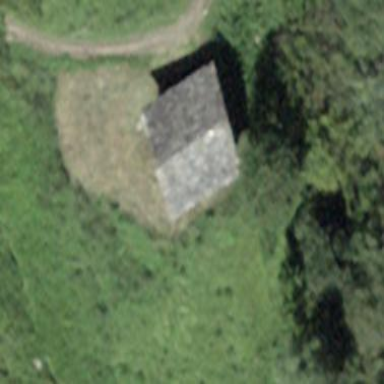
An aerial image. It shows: Shed building.